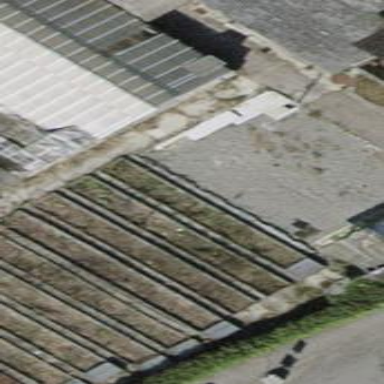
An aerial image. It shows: Greenhouse.